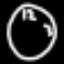
Label: clock